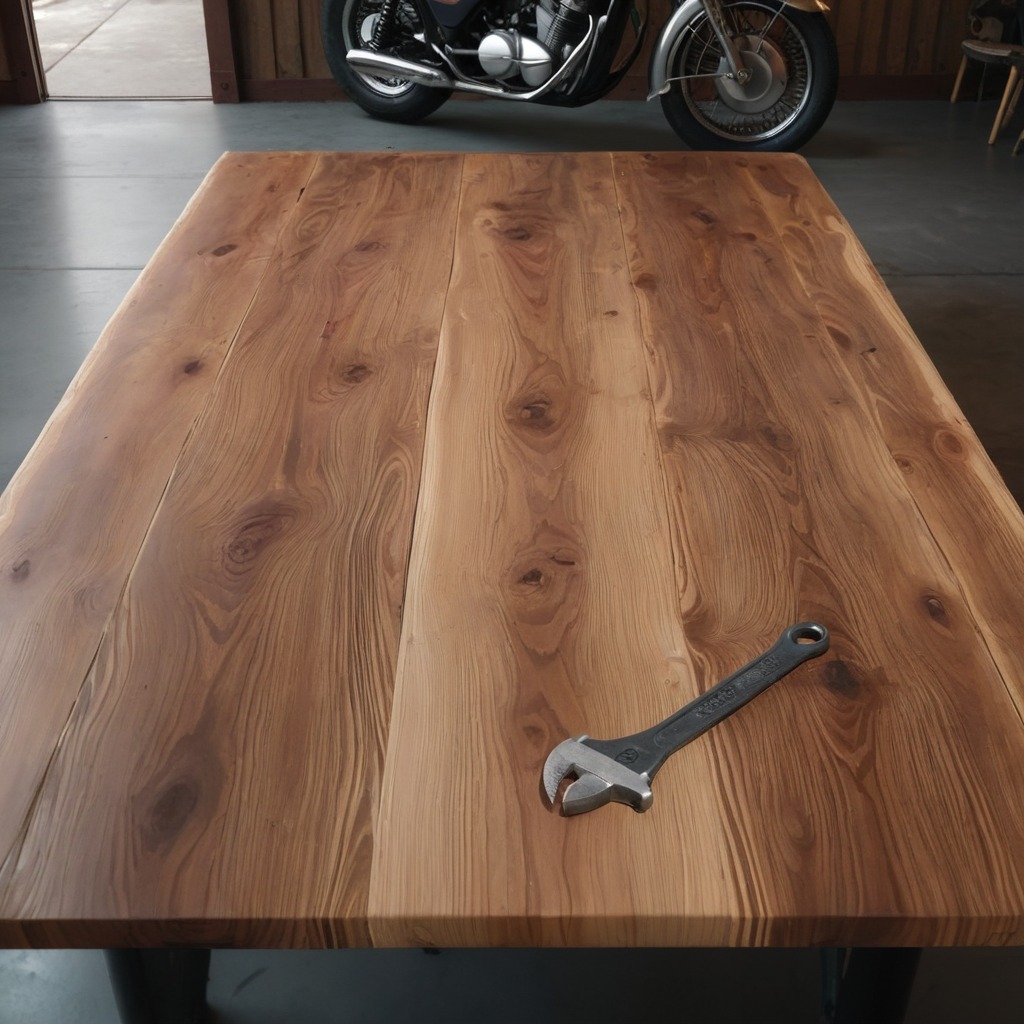
A wrench is lying on an oil-spilled wooden table in a vintage motorcycle garage.